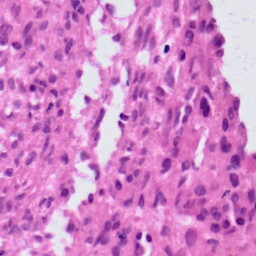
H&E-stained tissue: Skin